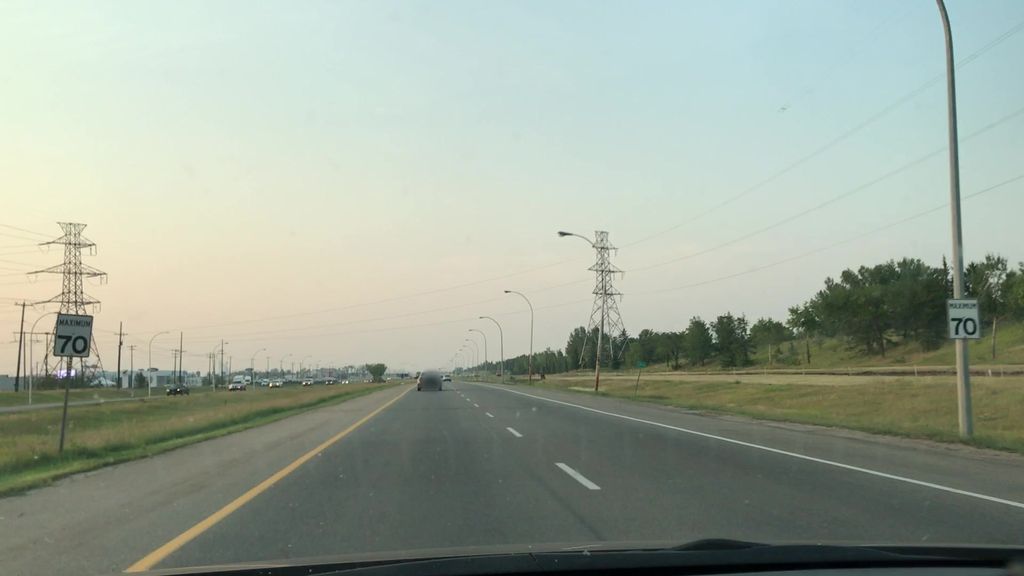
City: edmonton